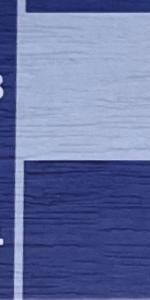
Label: Empty